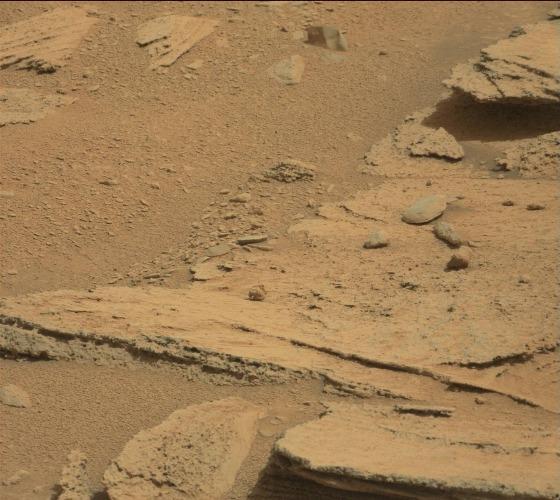
Terrain classes present: Bedrock, Gravel / Sand / Soil, Rock, Shadow